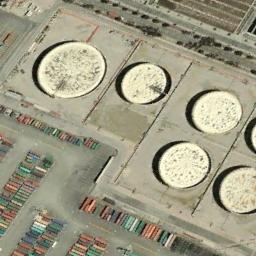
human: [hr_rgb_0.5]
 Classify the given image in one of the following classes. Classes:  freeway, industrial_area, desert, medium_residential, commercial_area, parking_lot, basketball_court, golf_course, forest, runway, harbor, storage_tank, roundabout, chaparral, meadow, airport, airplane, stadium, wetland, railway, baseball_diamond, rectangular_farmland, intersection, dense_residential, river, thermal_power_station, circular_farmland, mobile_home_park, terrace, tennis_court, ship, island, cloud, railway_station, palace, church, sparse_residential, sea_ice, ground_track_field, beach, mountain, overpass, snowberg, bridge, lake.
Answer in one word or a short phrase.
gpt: storage_tank